Field crop: maize
Growth stage: 2
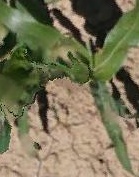
Species: maize